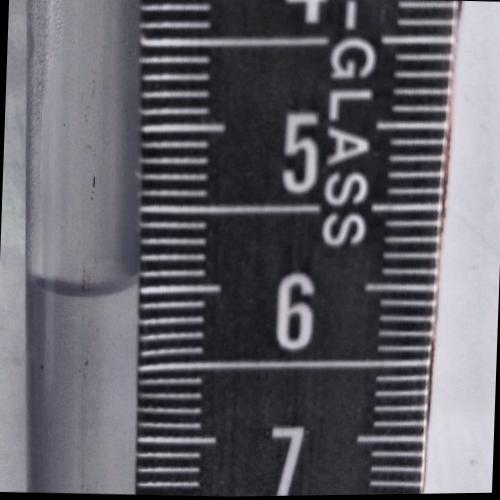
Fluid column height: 6.0 cm